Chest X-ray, PA view. Patient: 66 years old, sex F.
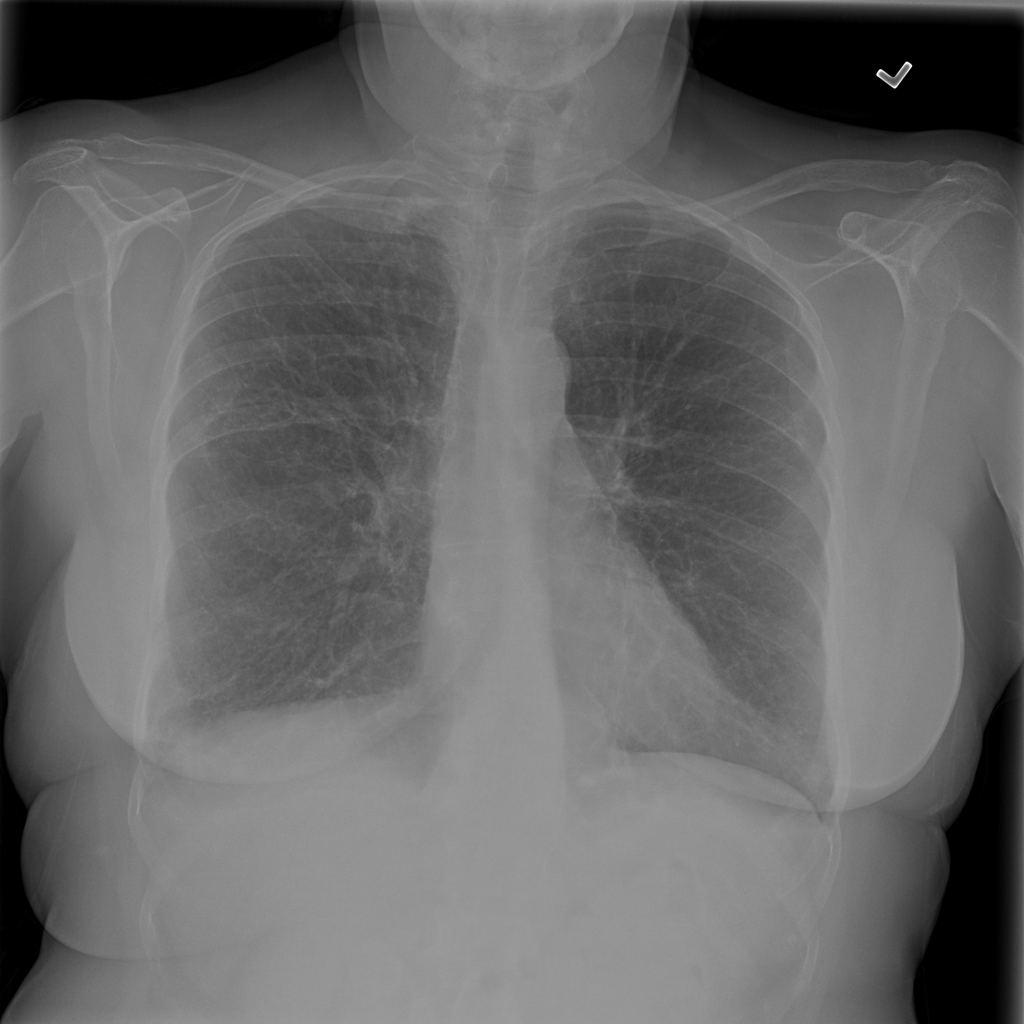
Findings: Hernia